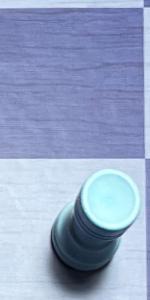
Label: Rook_White